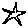
Label: star